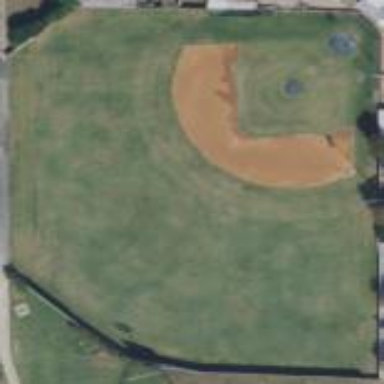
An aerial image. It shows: Baseball pitch for leisure land activities.